Field crop: tomato
Growth stage: 1
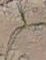
Species: cyperus